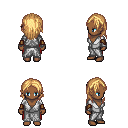
a pixel art fantasy rpg character, female body template, human, dark skin, white robe, red pants, light blonde long hairstyle, leather bracers, four views (front, back, left, right), 2x2 character sprite sheet, small pixel art, hard edges, no anti-aliasing